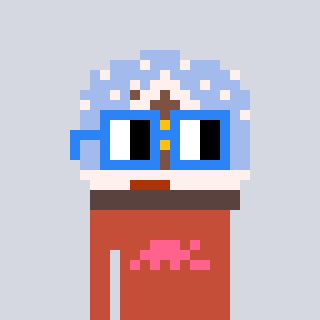
a pixel art character with square blue glasses, a snow globe-shaped head and a rust-colored body on a cool background